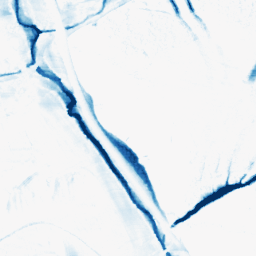
Category: morphological
Decomposition family: morphological_ellipse
Decomposition parameters: operation: closing
width: 10
height: 30
Upsampling method: sinc_blackman
Upsampling parameters: scale: 4
kernel_size: 8
Upsampling scale: 4